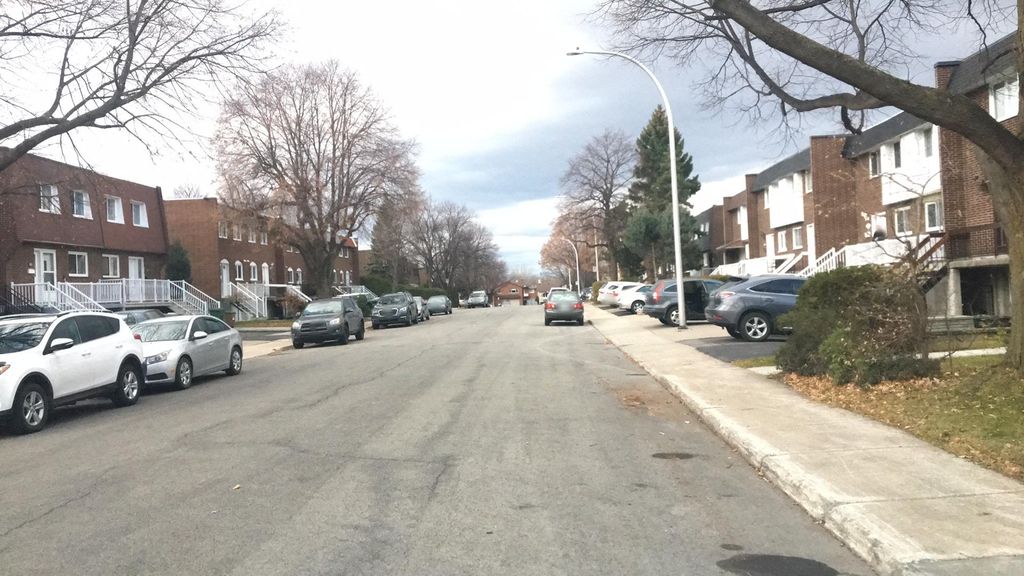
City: montreal